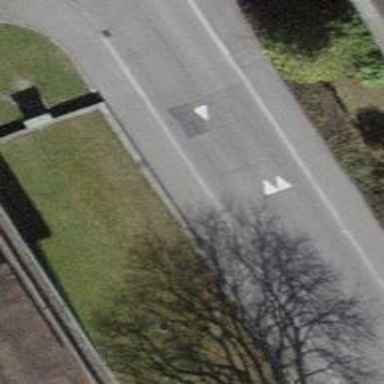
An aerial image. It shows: Traffic hump for calming the traffic.